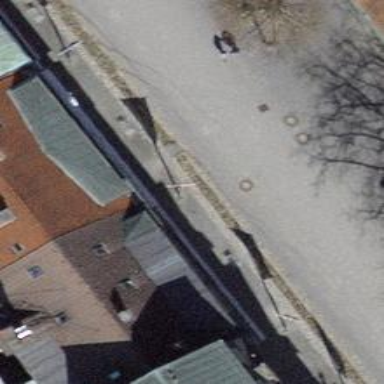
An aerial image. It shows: Advertising flagpole.